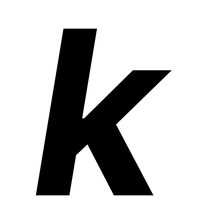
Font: Inter-Italic_Bold_Italic